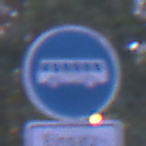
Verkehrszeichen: Busssonderstreifen
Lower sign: BesondereFahrzeugeUndTransportgueter3
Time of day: Night
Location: Outdoor (Suburban)
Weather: PartlyCloudy
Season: NotSpecified
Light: Artificial